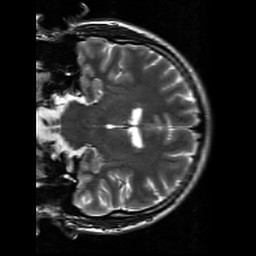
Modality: T2w
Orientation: coronal
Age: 23
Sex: male
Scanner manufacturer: siemens
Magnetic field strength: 3 T
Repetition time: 7 s
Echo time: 0.09 s